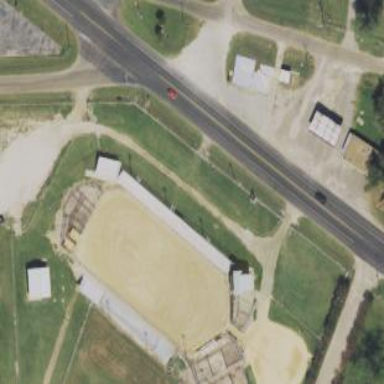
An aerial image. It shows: Equestrian pitch for leisure land use.